Question: I have created one workspace and after that created a store and Include one shape file for the state Charleston, SC, USA. Here I attached Screenshot for geoserver coordinate system.

I'm getting Native SRS as How to resolve this ????
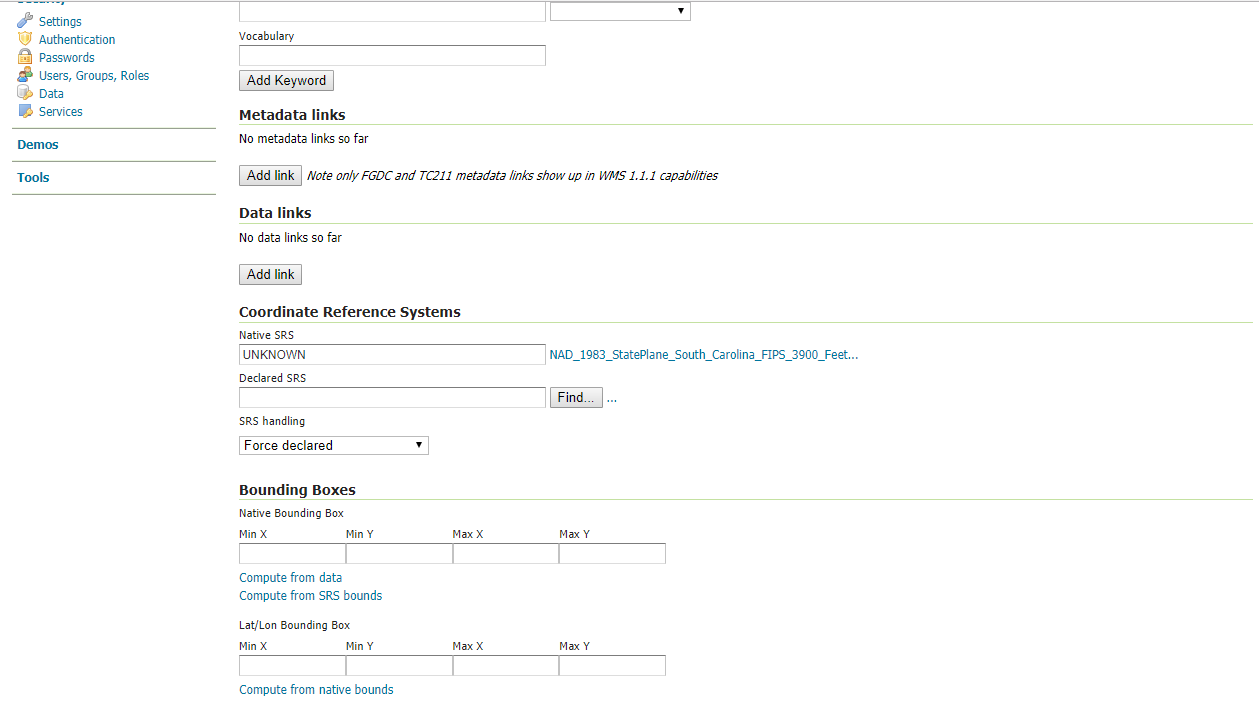
Answer: This simply means that GeoServer has been unable to determine the correct EPSG code for your data set, often because it was written by ESRI software using a different interpretation of the standard than the rest of the world uses.
A quick search on epsg.io gives <URL> which can be entered in the declared SRS box.